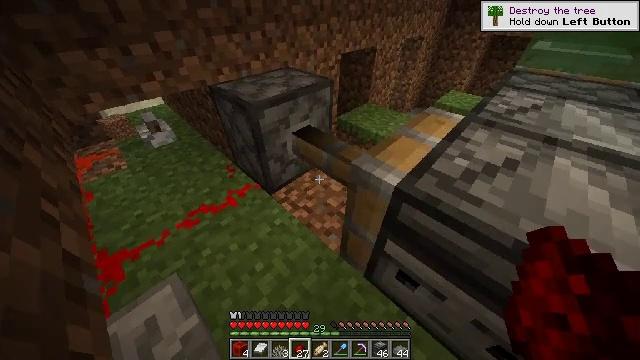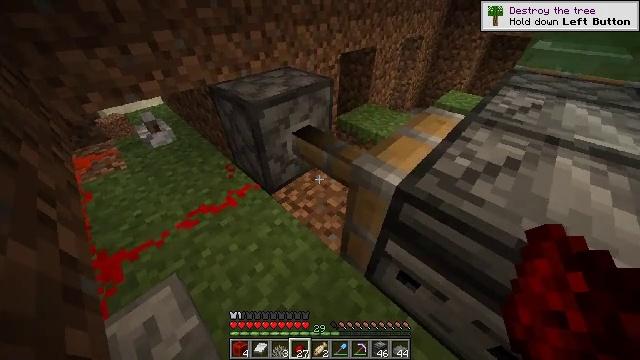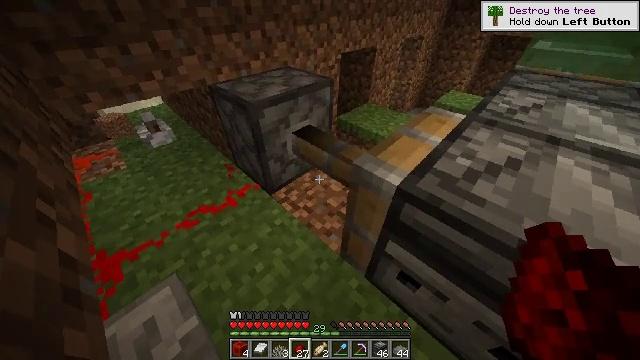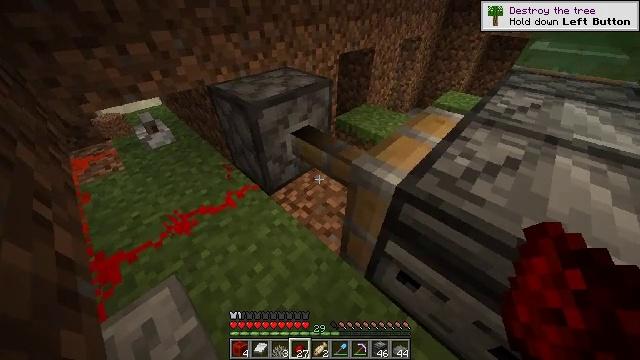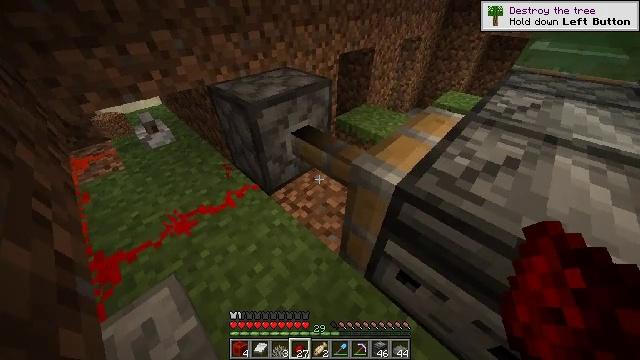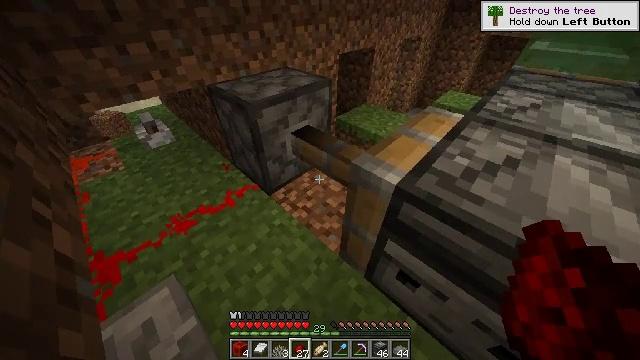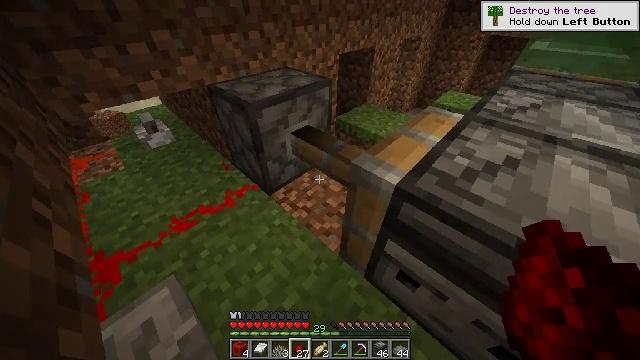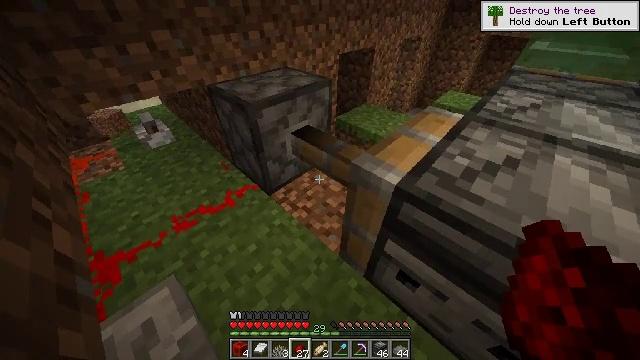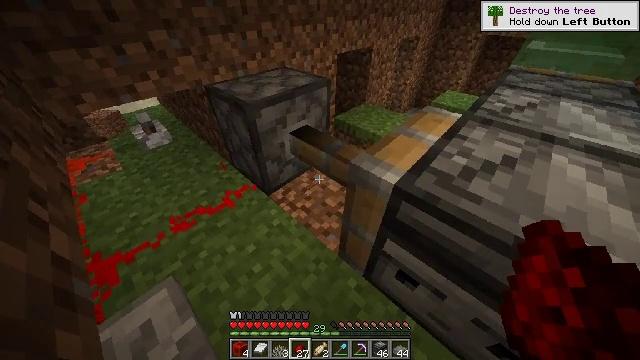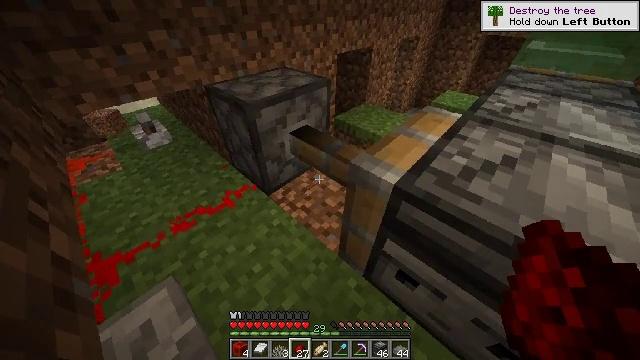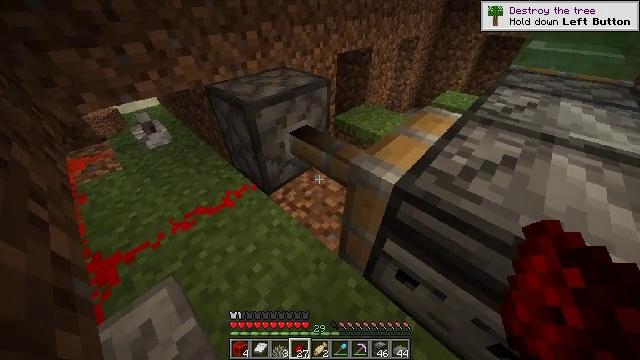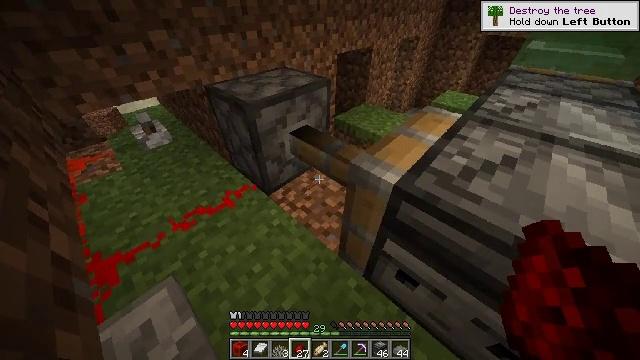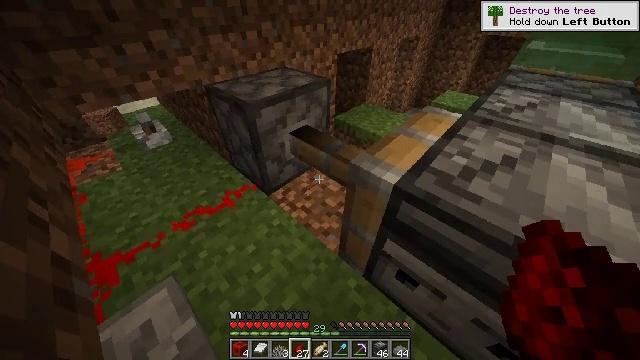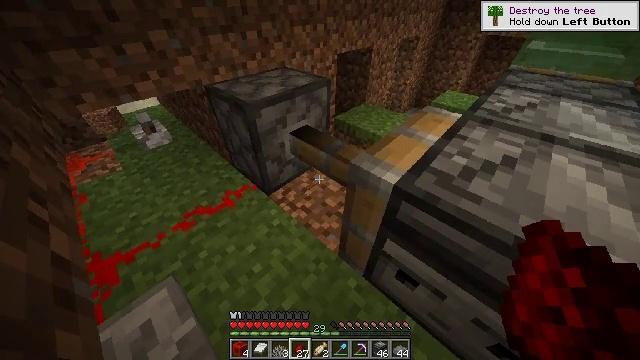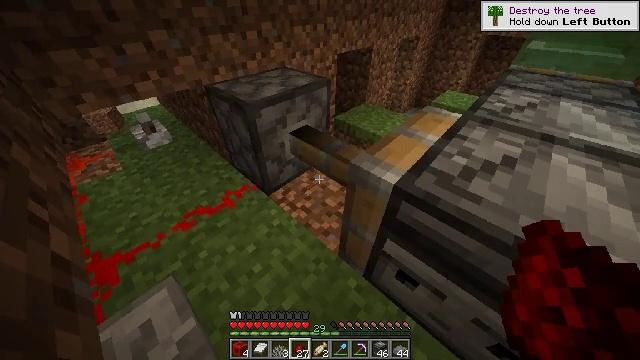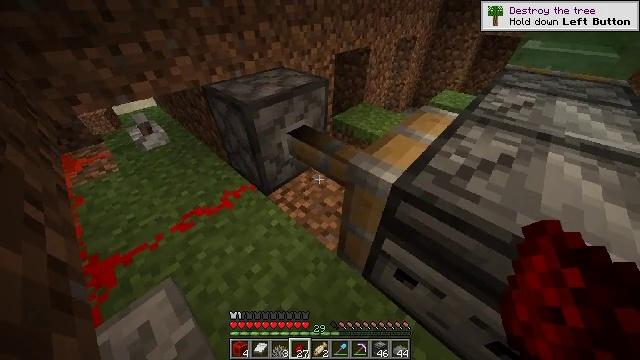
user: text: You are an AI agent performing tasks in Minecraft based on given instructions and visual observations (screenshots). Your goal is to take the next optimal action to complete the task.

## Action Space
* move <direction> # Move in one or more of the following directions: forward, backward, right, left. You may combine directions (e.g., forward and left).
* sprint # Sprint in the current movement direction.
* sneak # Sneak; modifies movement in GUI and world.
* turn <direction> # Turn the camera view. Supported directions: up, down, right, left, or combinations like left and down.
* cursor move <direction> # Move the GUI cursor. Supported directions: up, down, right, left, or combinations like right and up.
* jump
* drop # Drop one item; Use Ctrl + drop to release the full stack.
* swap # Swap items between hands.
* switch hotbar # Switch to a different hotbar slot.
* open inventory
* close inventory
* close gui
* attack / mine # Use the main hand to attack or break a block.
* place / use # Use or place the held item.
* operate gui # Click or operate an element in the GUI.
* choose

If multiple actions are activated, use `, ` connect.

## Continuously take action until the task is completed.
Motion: motion action
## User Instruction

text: Mine the observer block.
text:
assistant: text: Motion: no_op
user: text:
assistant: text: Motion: no_op
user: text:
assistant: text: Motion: no_op
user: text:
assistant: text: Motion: no_op
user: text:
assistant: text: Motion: no_op
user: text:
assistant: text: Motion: no_op
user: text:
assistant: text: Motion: no_op
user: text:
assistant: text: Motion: no_op
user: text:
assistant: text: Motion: no_op
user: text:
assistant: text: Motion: no_op
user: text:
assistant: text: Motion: no_op
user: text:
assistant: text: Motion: no_op
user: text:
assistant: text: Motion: no_op
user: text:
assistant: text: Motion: no_op
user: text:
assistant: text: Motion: no_op
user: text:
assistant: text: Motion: no_op
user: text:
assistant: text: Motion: no_op
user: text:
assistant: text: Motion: turn left
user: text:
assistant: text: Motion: no_op
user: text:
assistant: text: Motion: turn left
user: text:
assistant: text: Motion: turn left
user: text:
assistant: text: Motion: turn left
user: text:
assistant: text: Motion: turn left and up
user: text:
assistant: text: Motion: move forward, turn left and up
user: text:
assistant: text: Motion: move forward, turn left
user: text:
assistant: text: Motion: move forward, turn left
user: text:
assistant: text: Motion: no_op
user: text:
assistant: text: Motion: turn right
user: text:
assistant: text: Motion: no_op
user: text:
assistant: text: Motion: no_op